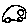
Label: car